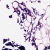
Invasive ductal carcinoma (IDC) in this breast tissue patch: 0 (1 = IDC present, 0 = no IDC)